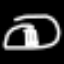
Label: pants